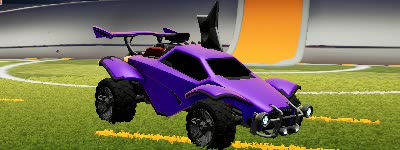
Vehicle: octane